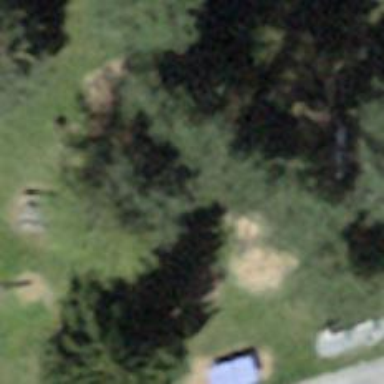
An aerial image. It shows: Playground with BBQ area.